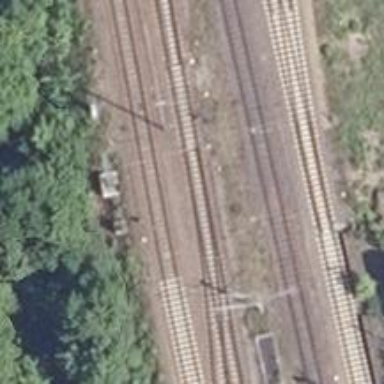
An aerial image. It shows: Railway switch.